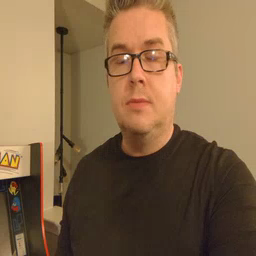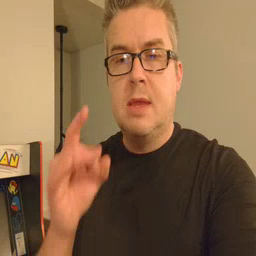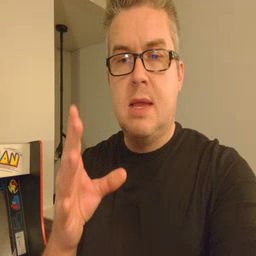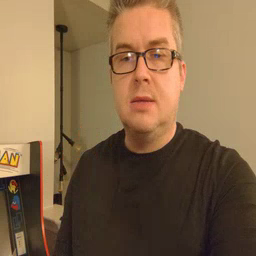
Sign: hate